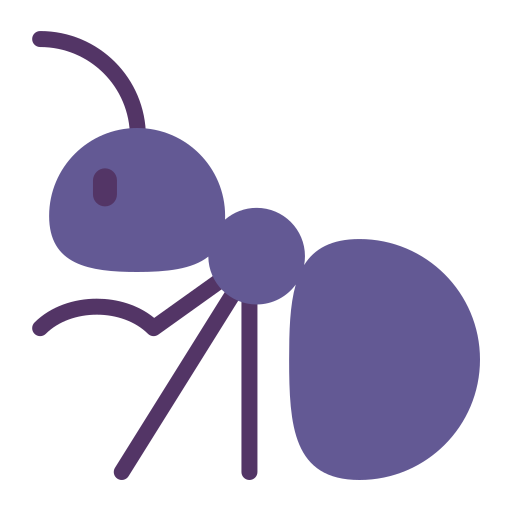
ant flat